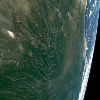
Label: land